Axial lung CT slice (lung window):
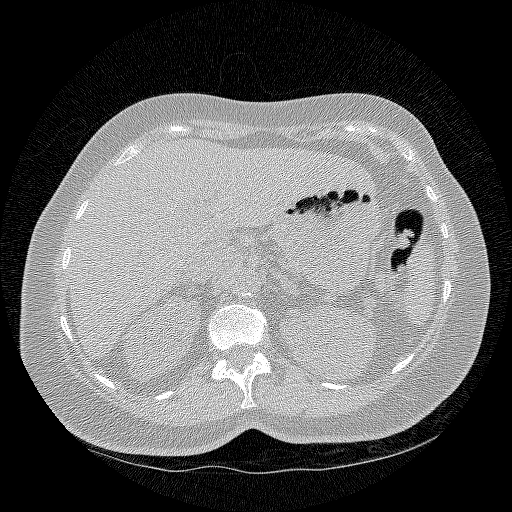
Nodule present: no